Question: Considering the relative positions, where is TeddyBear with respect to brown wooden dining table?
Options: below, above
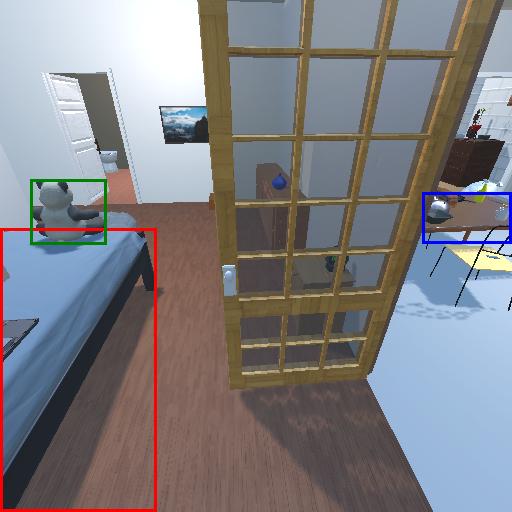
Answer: below